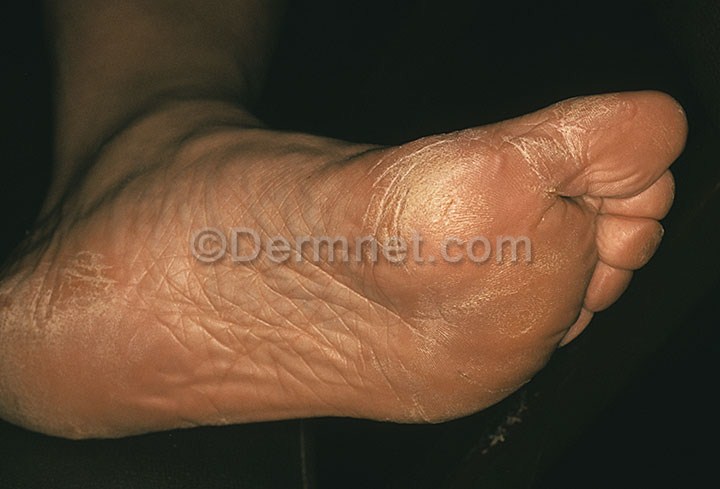
Disease: Psoriasis pictures Lichen Planus and related diseases